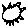
Label: sun